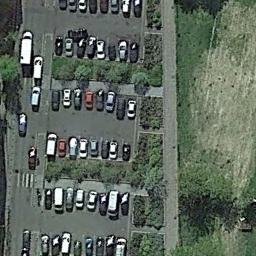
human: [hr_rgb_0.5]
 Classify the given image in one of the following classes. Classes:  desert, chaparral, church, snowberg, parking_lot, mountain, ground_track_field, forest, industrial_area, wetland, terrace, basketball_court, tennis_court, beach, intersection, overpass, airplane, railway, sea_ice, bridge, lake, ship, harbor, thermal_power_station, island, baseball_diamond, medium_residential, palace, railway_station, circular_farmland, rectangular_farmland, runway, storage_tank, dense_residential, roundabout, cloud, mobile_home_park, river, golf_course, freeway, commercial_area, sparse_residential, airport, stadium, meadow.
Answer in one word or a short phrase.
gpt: parking_lot